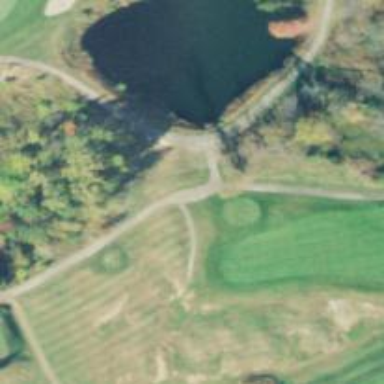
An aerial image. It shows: Path for both road and golf.